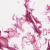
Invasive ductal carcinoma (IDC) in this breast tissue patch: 0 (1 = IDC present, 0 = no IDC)